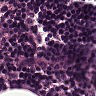
Metastatic tissue present: no